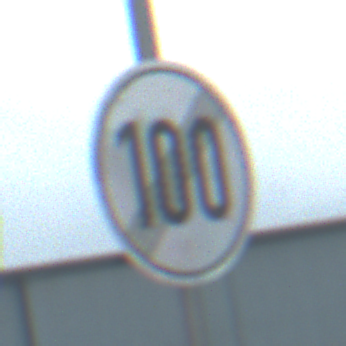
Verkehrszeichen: EndeGeschwindigkeit100
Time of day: Midday
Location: Outdoor (Suburban)
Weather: Overcast
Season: NotSpecified
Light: Natural